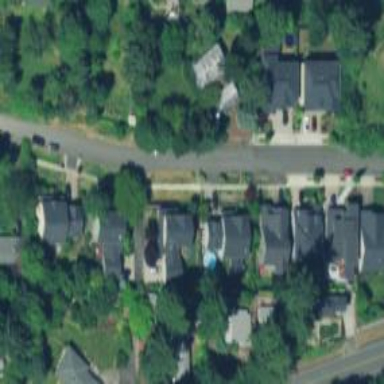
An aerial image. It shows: Residential road with sidewalk on the left side.